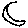
Label: moon